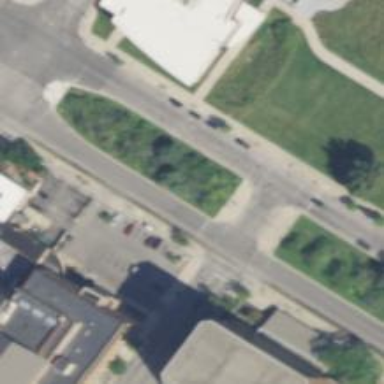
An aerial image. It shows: Crossing on the footway.